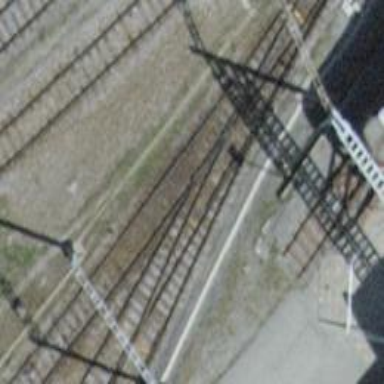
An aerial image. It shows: Railway switch.